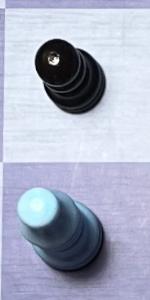
Label: Bishop_White